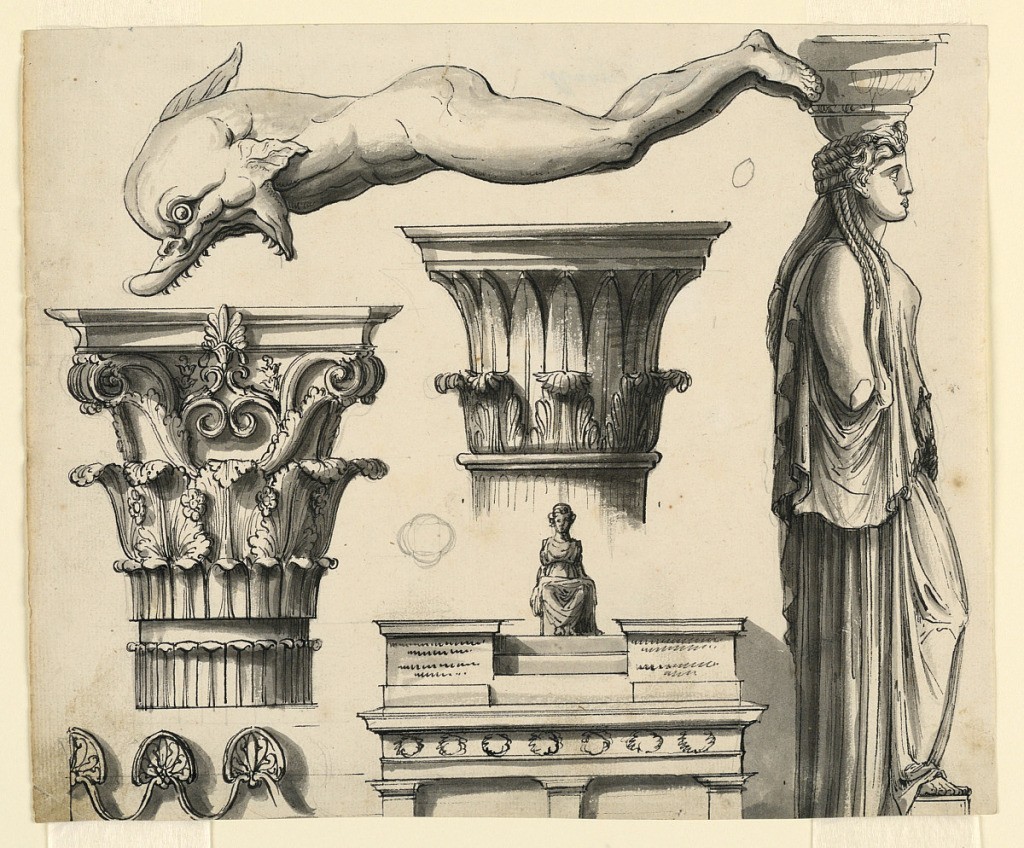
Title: Classical and Pseudo-Classical Architectural Details
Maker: Romolo Achille Liverani, Italian, 1809 - 1872
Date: ca. 1840
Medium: Pen and black ink, brush and bistre, gray watercolor, graphite on paper
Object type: Drawing
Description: Horizontal rectangle. At top, shown from the side, a man with the head of a dolphin. At right, a caryatid, seen from the side. Two Corinthian capitals from the monument of Lysicrates and the Tower of the Winds in Athens. Below, at left is a cresting border with palmettes; at right, the upper part of a mausoleum with a sculpture of a seated woman.